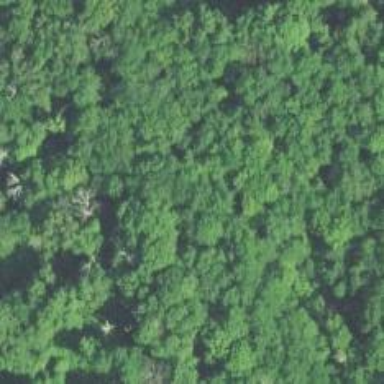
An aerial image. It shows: Existing Preserved Open Space in woodland area.